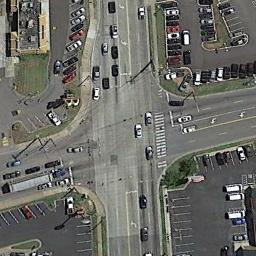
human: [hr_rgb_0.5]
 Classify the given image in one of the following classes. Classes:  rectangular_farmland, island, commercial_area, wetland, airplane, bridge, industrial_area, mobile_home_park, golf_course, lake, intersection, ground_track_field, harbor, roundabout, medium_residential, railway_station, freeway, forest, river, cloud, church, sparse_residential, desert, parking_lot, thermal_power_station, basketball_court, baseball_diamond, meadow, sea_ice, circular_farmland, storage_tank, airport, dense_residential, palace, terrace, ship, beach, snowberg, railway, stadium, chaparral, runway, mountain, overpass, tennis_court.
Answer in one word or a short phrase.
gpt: intersection